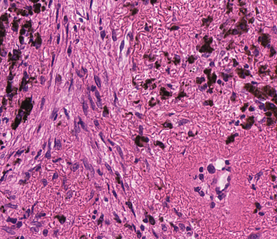
Tumor epithelial tissue: no
Tumor-associated stroma tissue: yes
Normal tissue: no